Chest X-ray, AP view. Patient: 24 years old, sex F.
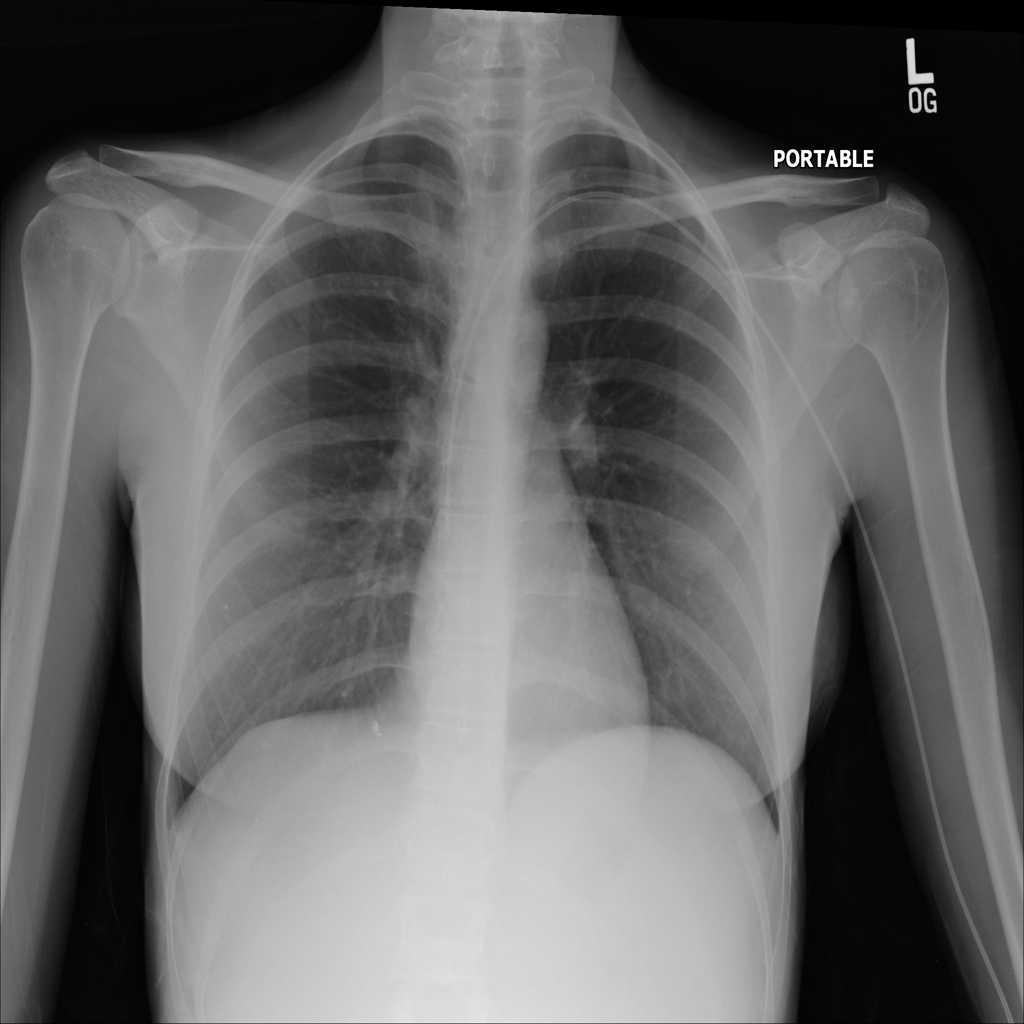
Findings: No Finding